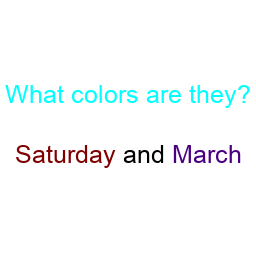
Color: maroon, indigo
Background color: white
Question text color: cyan